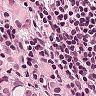
Metastatic tissue present: yes